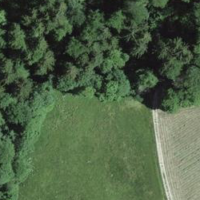
EUNIS habitat code: 44
Species observed at this site:
Lysimachia nummularia